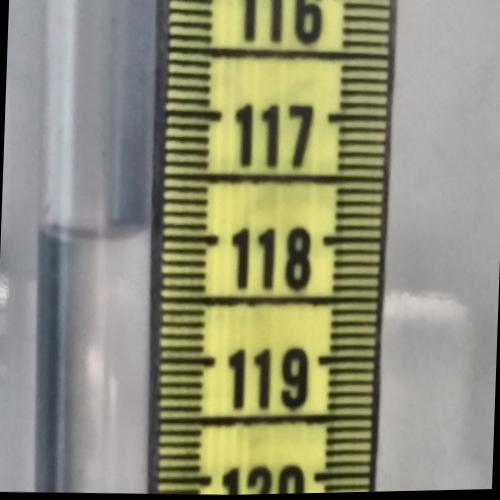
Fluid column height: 118.0 cm